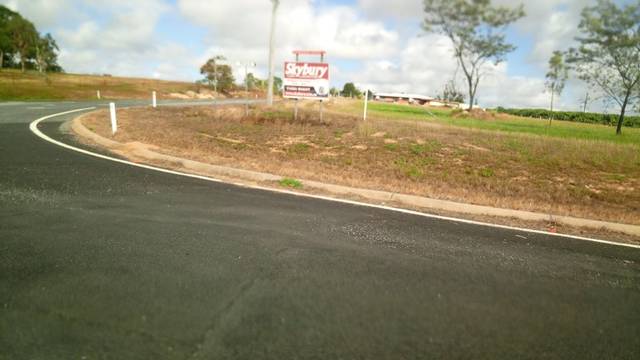
Region: Australia
Coordinates: -17.015, 145.345